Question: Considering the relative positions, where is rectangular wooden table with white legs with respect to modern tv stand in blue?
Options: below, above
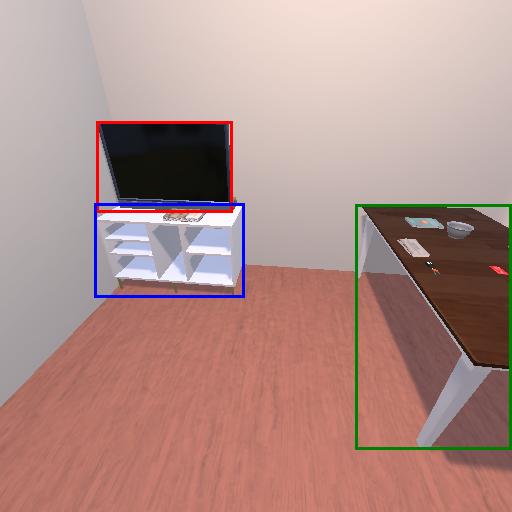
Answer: below